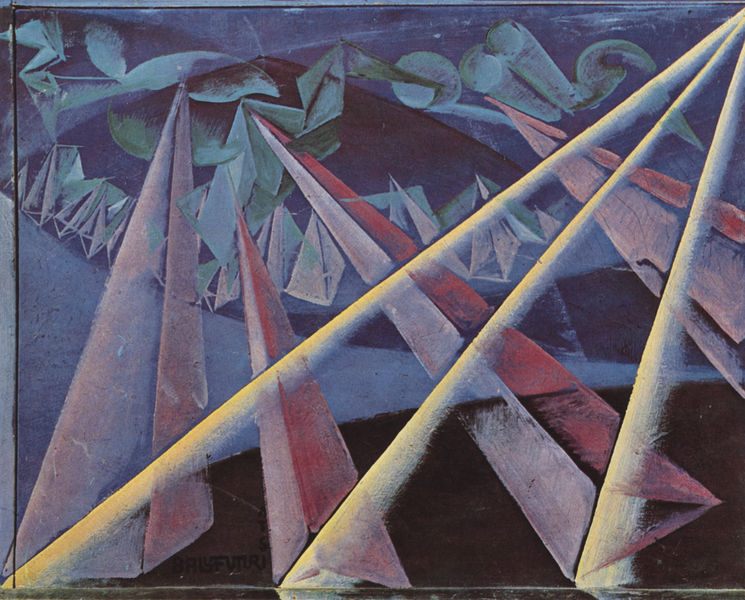
Titel: Trasformazione forme spiriti
Künstler: Giacomo Balla
Standort: Roma
Institution: (Privatsammlung)
Schlagwörter: jaune, vert, corps, italie, noir, rouge, soleil, ciel, paysage, peinture, lune, nuit, bleu, montagne, carré, abstrait, huile, mouvement, trait, violet, cercle, forme, formes, geometrique, ligne, lignes, rayon, triangle, geometrie, russe, etoile, poisson, feuilles, glace, orbe, sauvage, jambes, etoiles, abstract, abstracte, abstraction, futurisme, trace, cone, avant-garde, facon, geometri, infini, kubsime, mont, moule, ovni, prisme, pyramides, rais, rayons, traingle, vasarely